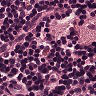
Metastatic tissue present: no